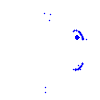
Particle: electron